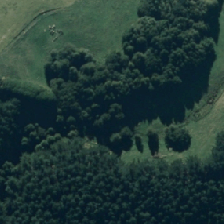
Land cover: indigenous_forest